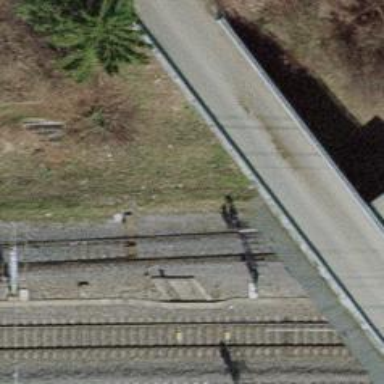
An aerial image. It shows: Railway switch.